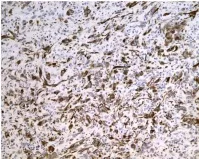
Pathological examination showing pleomorphic rhabdomyosarcoma. Desmin.
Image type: pathology (immunostaining)